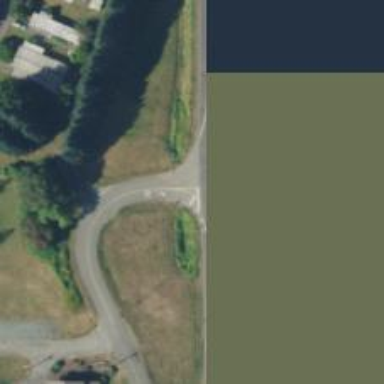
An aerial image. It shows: Stop road.